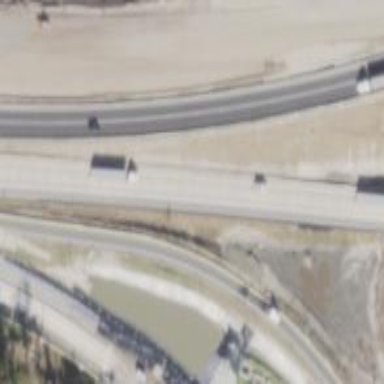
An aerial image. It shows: Motorway.